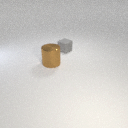
small gray rubber cube behind large brown metal cylinder